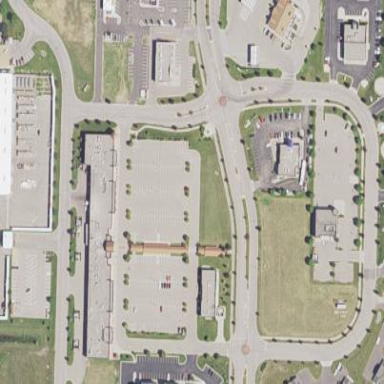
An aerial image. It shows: Retail area.